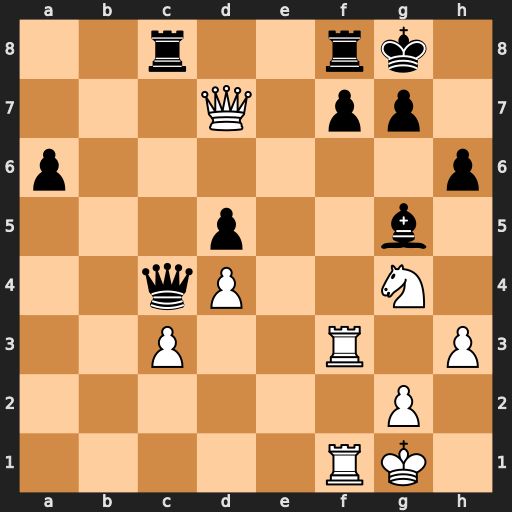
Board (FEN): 2r2rk1/3Q1pp1/p6p/3p2b1/2qP2N1/2P2R1P/6P1/5RK1
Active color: w
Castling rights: -
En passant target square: -
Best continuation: Rxf7 Qxf1+ Rxf1 Rxf1+ Kxf1